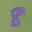
Label: 8